Question: I have been using windows all this time and recently installed Ubuntu on Virtual Box. To give Ubuntu a try,i wrote a simple calculator program.
Here's how it goes:
'''
#include<stdio.h>
float add(float ,float ),sub(float , float ),mul(float ,float ),div(float ,float );
int main()
{
char ch;
float a,b;
printf("Enter an operator: ");
scanf("%c",&ch);
printf("Enter two values: ");
scanf("%f%f",&a,&b);
switch(ch)
{
case '+':
printf("The sum of %f and %f is %f
",a,b,add(a,b));
break;
case '-':
printf("The substraction of %f from %f is %f
",a,b,sub(a,b));
break;
case '*':
printf("The multiplication of %f and %f is %f
",a,b,mul(a,b));
break;
case '/':
printf("The division of %f and %f is %f
",a,b,div(a,b));
break;
default:
printf("
Enter a valid operator:
");
main();
}
return 1;
}
float add(float x,float y)
{
return (float)x + y;
}
float sub(float x,float y)
{
return (float)x-y;
}
float mul(float x,float y)
{
return (float) x*y;
}
float div(float x,float y)
{
return (float) x/y;
}
'''
when i enter an invalid operator,it should actually read the operator and values again. But, it's asking for values directly without reading the operator. Here's a picture:

So what am i doing wrong? please explain. Thanks in advance!
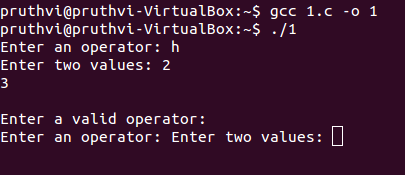
Answer: You did not ignore the newlines in your inputs.
Change
'''
scanf("%c", &ch);
'''
to
'''
scanf(" %c", &ch);
'''
and try again.
When you input '3<enter>', that '3' will be consumed by the second '%f', but that '<enter>' (i.e. newline) will still in the input buffer, and the '%c' in the first 'scanf()' will consume this newline. The space in '%c' will ignore that newline in the input buffer.
---
'''
$ ./a.out
Enter an operator: h
Enter two values: 2
3
Enter a valid operator:
Enter an operator: +
Enter two values: 2
3
The sum of 2.000000 and 3.000000 is 5.000000
'''